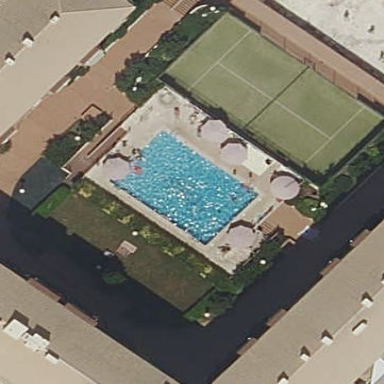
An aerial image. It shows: Swimming pool located in leisure land.